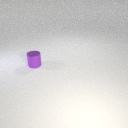
small purple metal cylinder